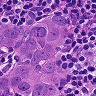
Metastatic tissue present: yes